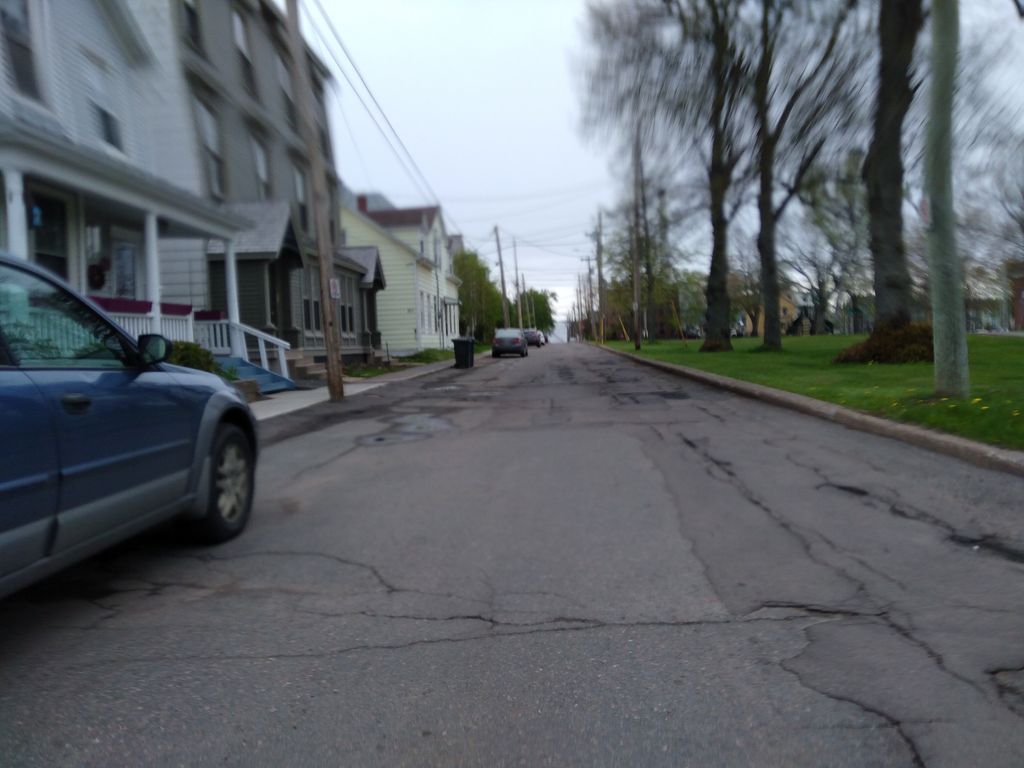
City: charlottetown